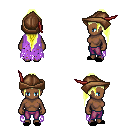
a pixel art fantasy rpg character, female body template, human, dark skin, maroon tattered cape, magenta pants, gold extra-long topknot hairstyle, leather cap, black slippers, four views (front, back, left, right), 2x2 character sprite sheet, small pixel art, hard edges, no anti-aliasing